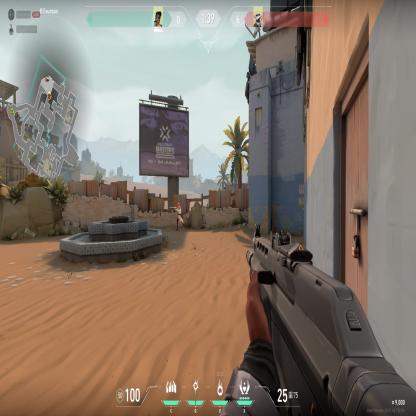
Label: enemy